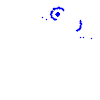
Particle: proton